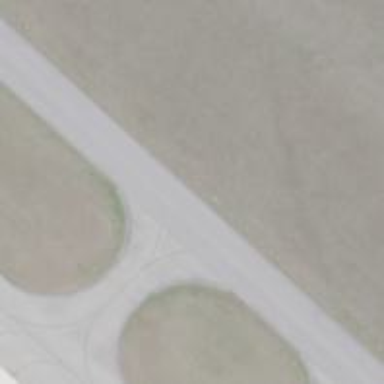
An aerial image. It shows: Image of taxiway at airport.